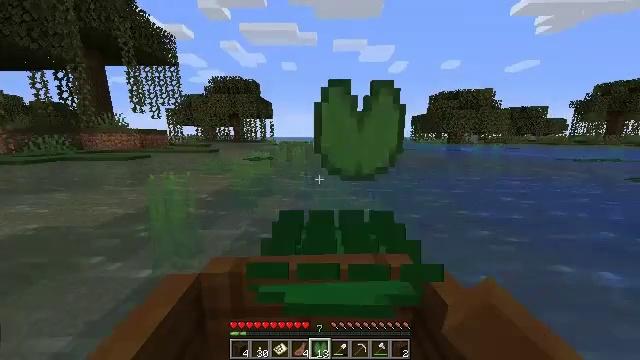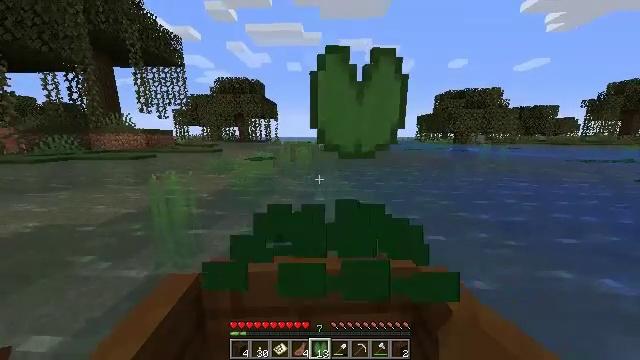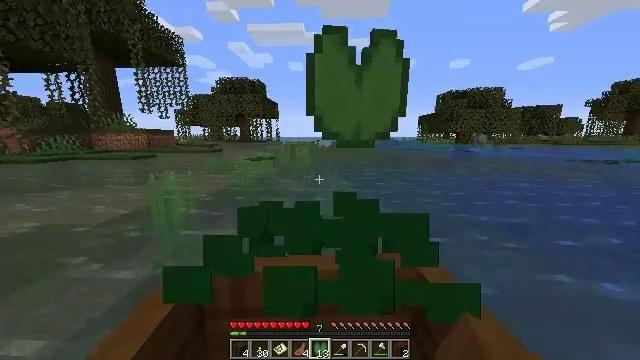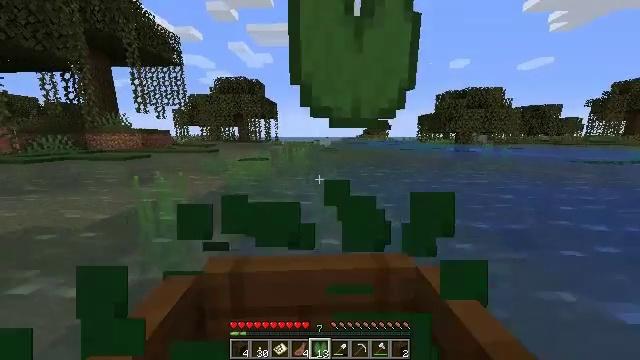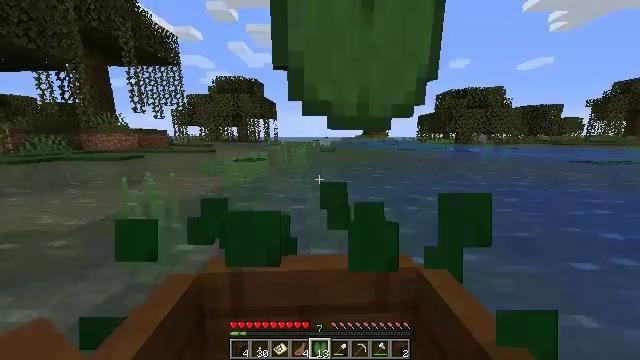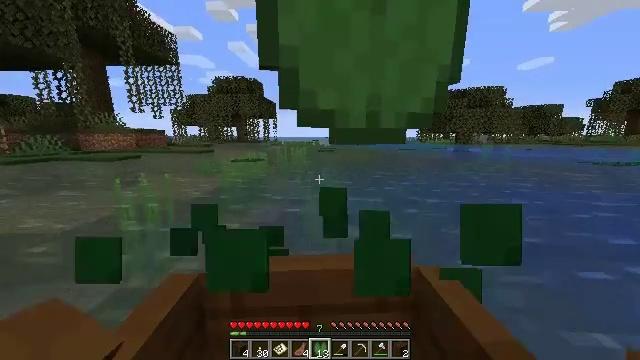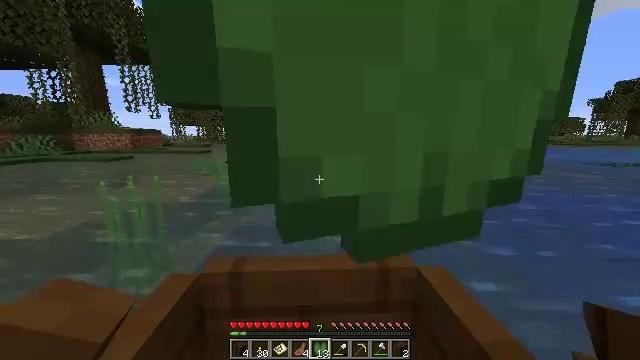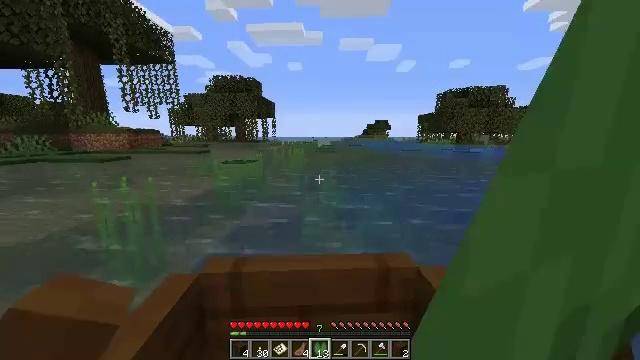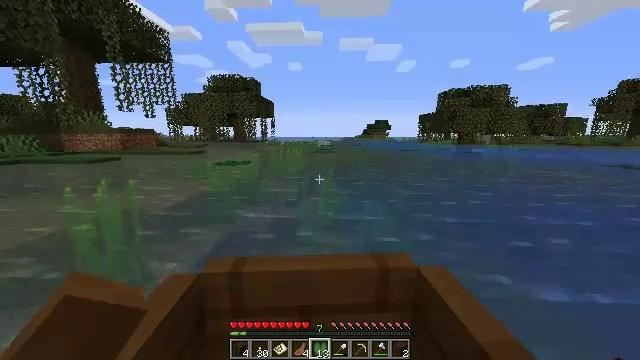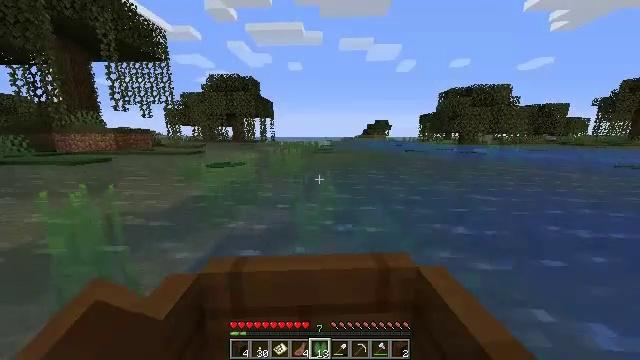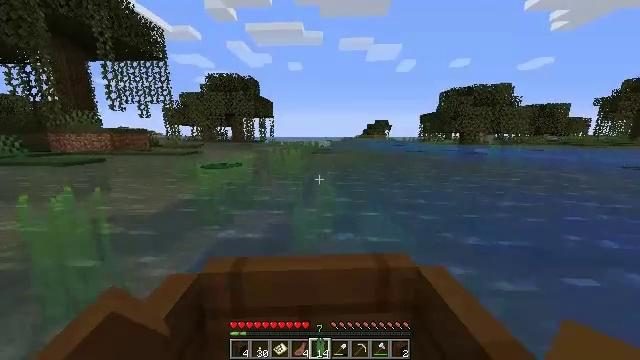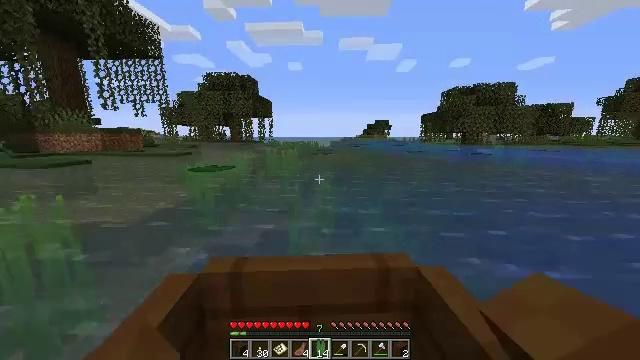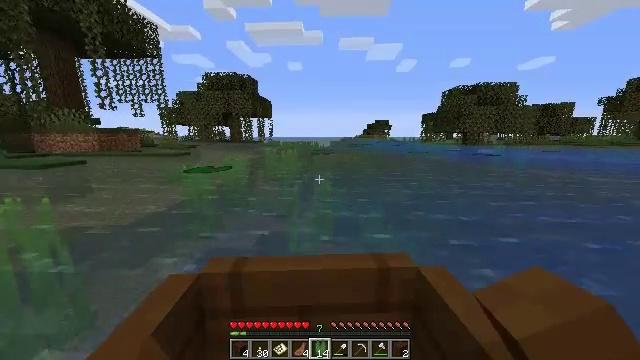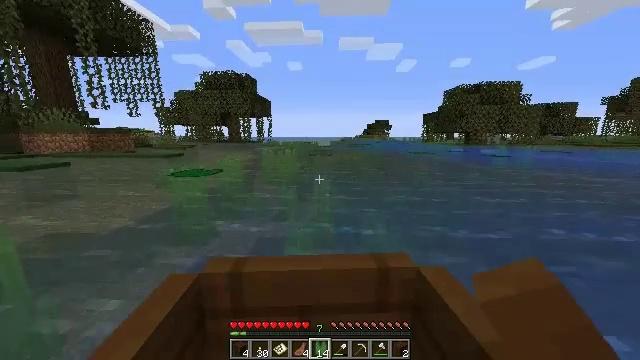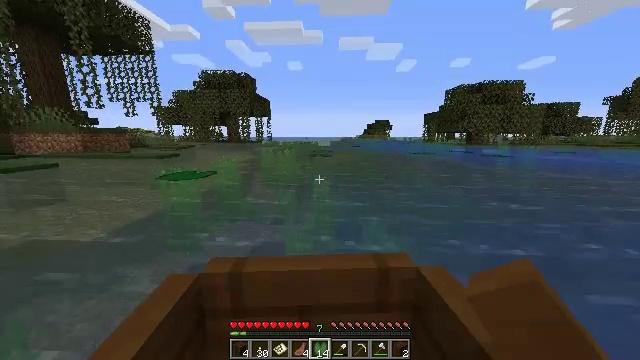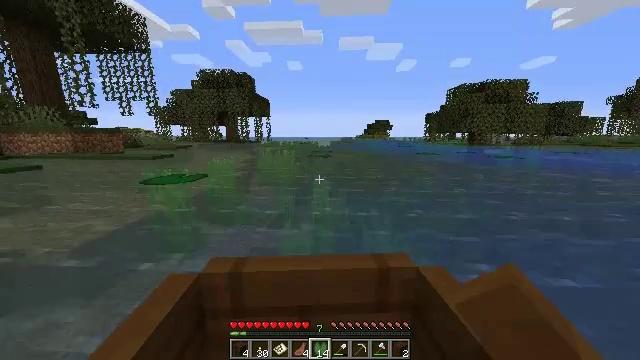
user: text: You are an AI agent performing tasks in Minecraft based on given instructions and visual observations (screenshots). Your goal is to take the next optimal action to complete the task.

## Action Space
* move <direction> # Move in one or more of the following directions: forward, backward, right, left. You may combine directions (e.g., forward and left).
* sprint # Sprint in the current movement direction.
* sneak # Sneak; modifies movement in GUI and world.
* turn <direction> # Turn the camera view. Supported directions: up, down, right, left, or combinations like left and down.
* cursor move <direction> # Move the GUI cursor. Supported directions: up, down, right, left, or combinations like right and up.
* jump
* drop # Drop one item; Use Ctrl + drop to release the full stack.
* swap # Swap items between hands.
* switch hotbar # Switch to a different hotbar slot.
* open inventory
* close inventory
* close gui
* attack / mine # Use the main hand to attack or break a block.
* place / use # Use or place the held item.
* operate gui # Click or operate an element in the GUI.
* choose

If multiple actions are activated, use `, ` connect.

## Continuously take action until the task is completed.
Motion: motion action
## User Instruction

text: Break the sugar cane.
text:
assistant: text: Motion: move forward and move right
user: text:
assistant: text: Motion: move forward
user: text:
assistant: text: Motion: move forward
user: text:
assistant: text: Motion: move forward
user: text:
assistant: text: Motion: move forward
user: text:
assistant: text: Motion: move forward
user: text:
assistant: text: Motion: move forward
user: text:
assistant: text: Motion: move forward
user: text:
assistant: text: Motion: move forward
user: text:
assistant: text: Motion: move forward
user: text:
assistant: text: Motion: move forward
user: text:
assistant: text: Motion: move forward
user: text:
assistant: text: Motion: move forward
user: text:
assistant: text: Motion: move forward
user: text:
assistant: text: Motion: move forward
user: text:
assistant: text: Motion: move forward
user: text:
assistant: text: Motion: move forward
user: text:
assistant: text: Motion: move forward
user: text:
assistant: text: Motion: move forward
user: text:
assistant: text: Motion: move forward
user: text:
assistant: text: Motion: move forward
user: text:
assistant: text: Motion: move forward and move left
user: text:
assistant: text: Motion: move forward and move left
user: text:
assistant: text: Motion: move forward and move left
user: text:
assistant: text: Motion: move forward and move left
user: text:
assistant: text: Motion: move forward
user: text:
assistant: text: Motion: move forward
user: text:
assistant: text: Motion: move forward
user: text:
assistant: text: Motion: move forward
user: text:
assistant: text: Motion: move forward